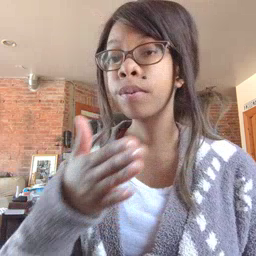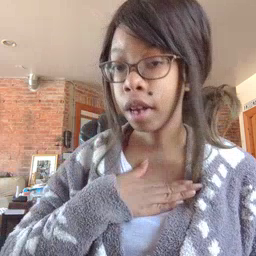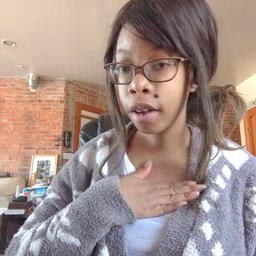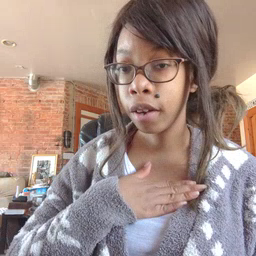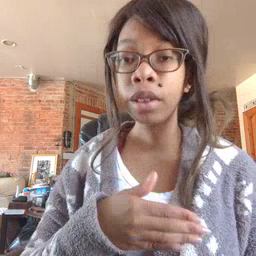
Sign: minemy